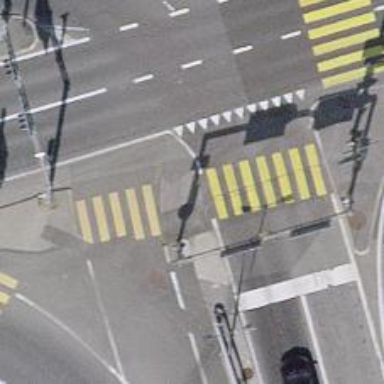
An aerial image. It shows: Traffic calming island.